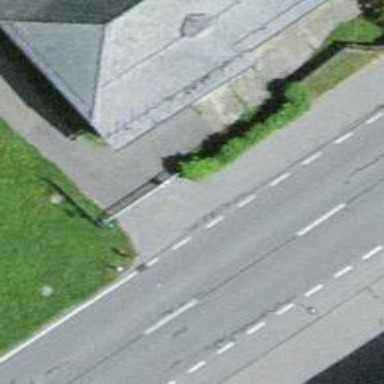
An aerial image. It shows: Bus stop with platform for public transport.